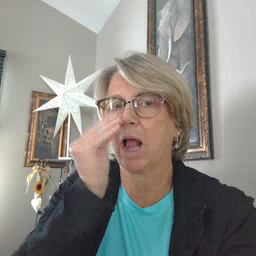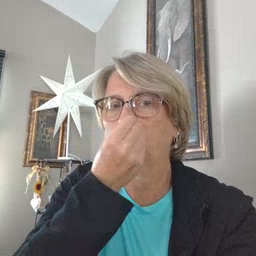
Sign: flower